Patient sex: F
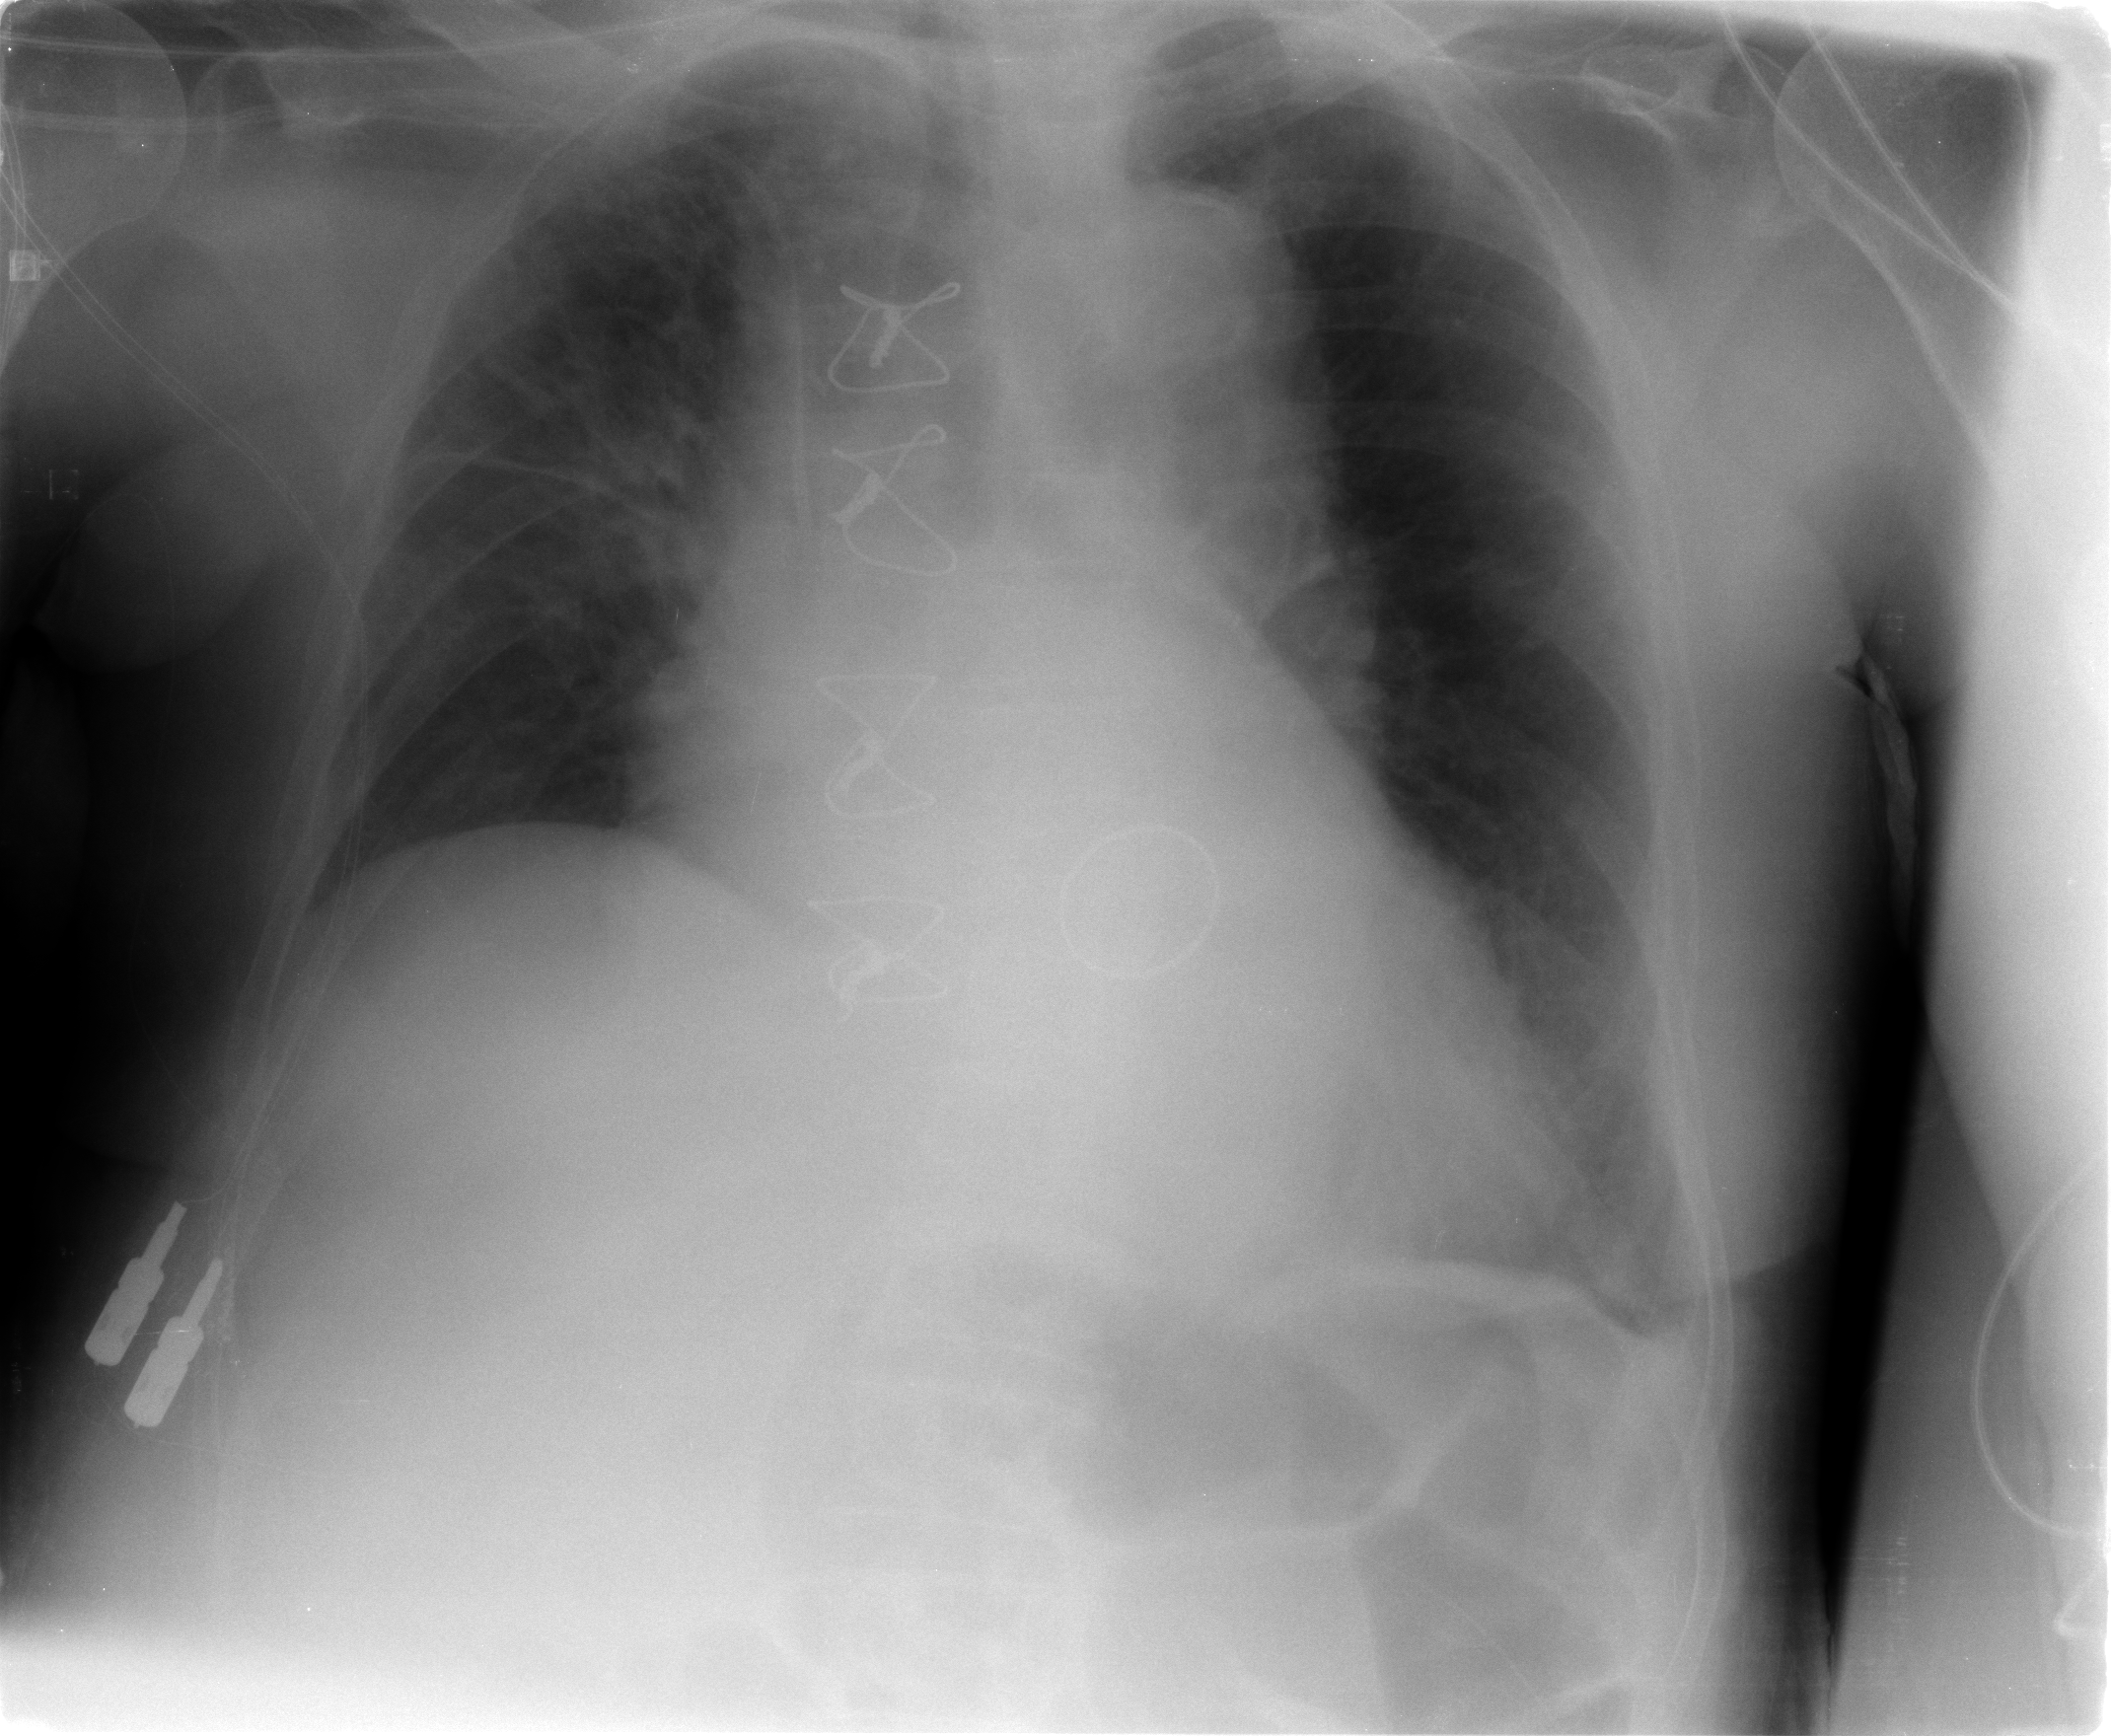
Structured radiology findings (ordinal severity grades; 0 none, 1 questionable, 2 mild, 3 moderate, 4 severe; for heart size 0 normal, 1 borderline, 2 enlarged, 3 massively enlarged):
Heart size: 2
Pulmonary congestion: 3
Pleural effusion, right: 1
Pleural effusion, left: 1
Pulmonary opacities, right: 2
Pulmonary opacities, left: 1
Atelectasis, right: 2
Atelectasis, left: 2